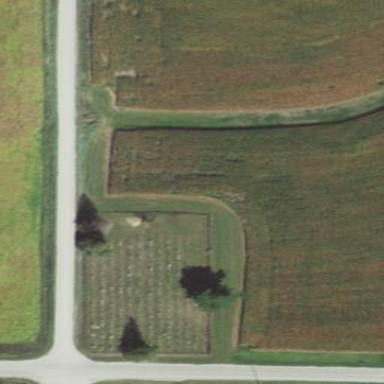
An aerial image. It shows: Cemetery.